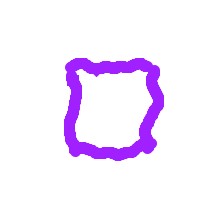
Shape: square